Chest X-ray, PA view. Patient: 47 years old, sex M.
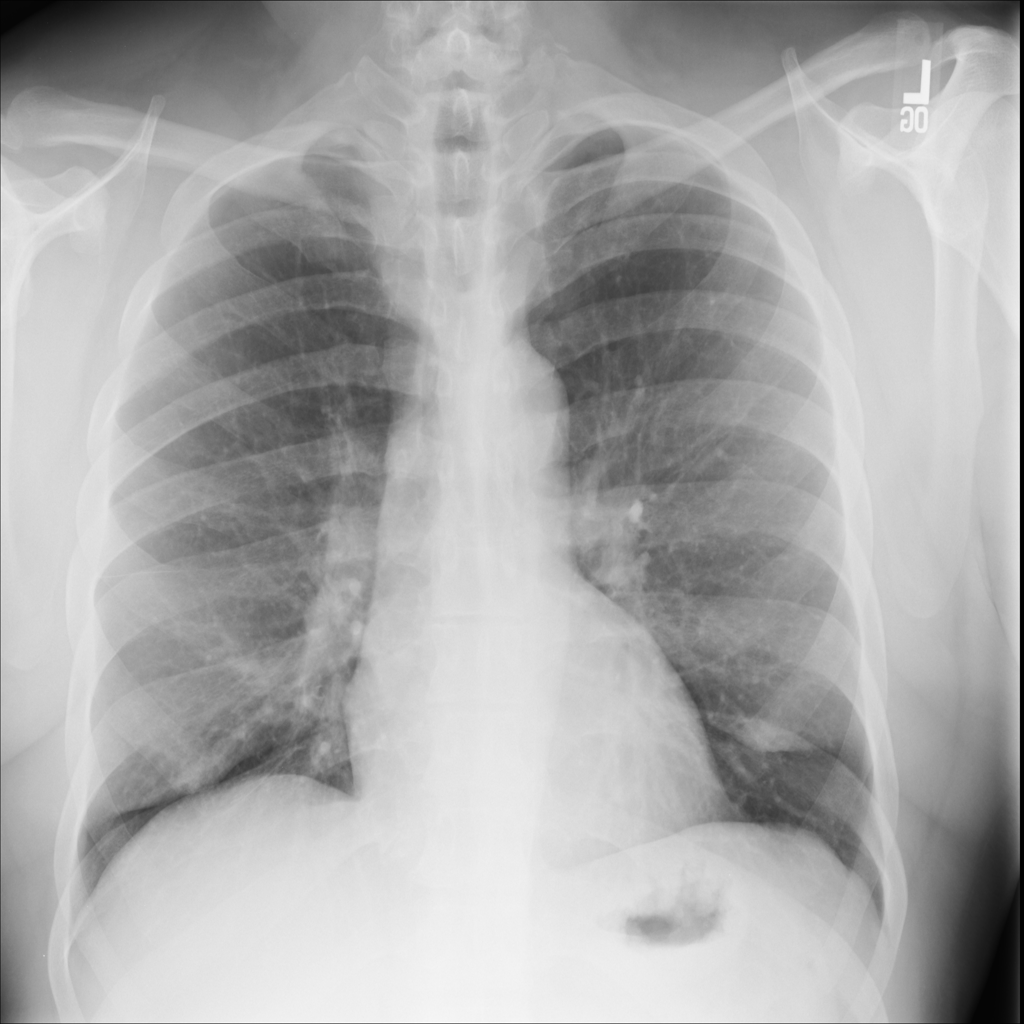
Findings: No Finding